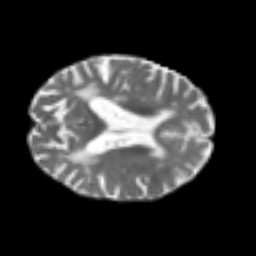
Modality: T2w
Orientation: axial
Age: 61
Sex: female
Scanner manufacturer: siemens
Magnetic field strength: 3 T
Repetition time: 4.987 s
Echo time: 0.0792 s